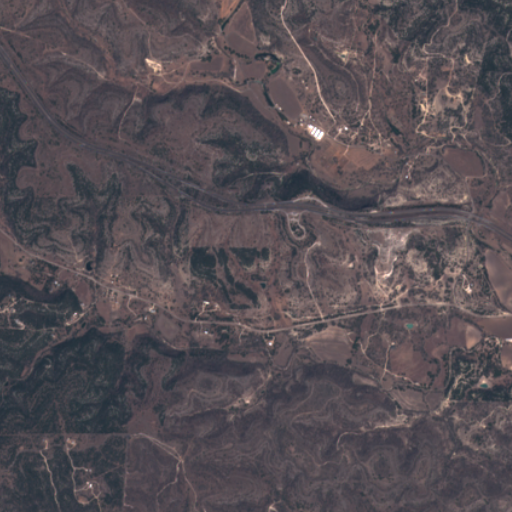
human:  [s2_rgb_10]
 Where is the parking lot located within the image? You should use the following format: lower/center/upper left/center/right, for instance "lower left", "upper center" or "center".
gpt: The parking lot is located in the center of the image.
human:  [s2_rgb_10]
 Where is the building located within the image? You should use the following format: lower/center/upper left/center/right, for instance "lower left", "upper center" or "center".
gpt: The building is located in the center left of the image.
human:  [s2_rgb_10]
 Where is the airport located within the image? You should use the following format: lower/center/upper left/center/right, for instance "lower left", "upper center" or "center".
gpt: There is no airport in the image.